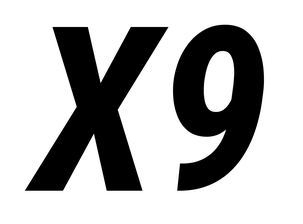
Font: Roboto-Italic_Condensed_Bold_Italic